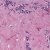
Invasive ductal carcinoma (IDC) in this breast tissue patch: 1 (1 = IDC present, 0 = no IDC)